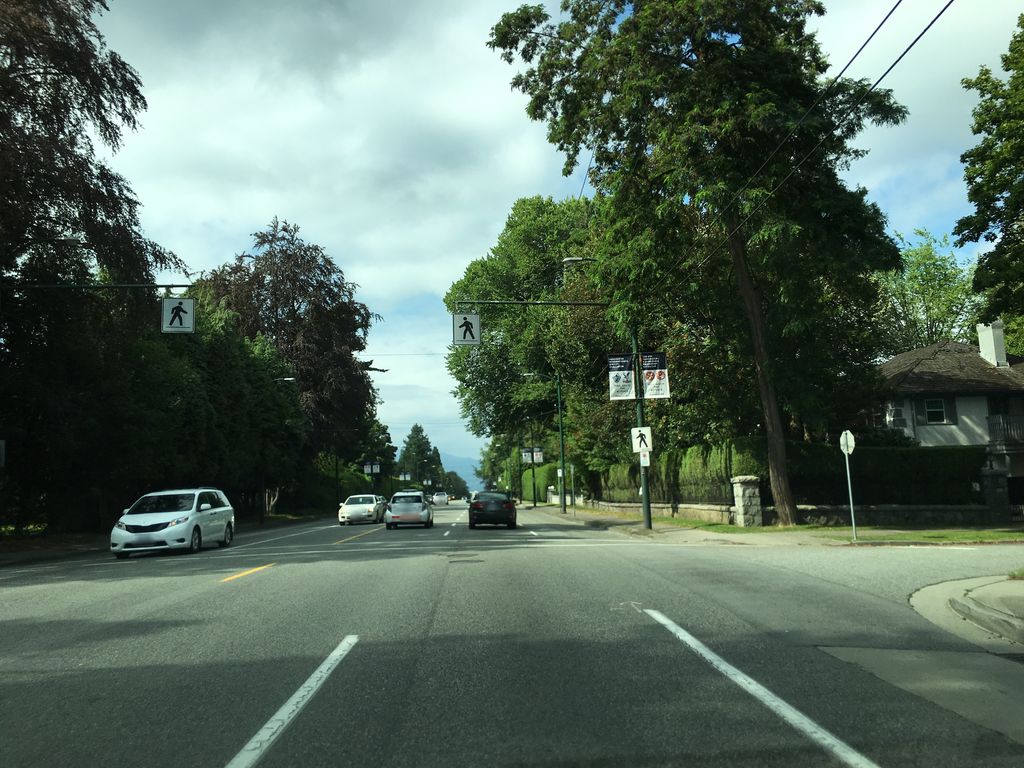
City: vancouver